Interaction volume radius: 5 \u00c5
Interaction volume height: 30 \u00c5
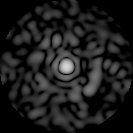
Disorder parameter: 0.87